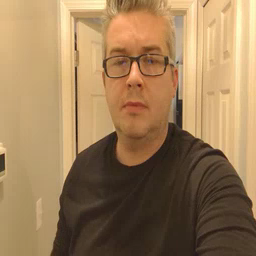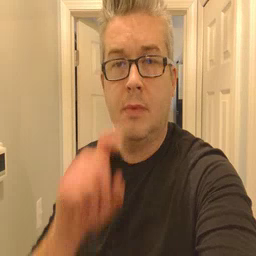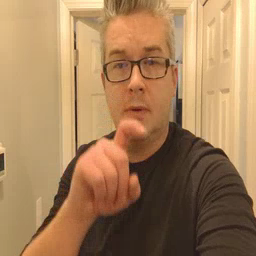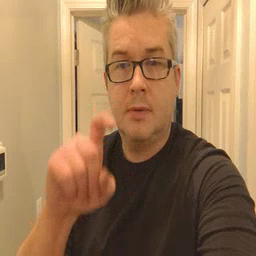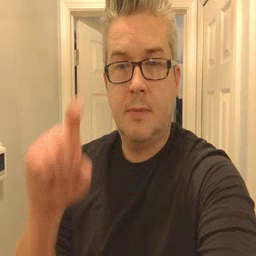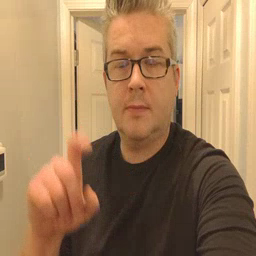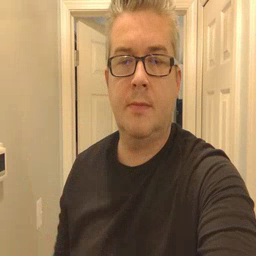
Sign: closet